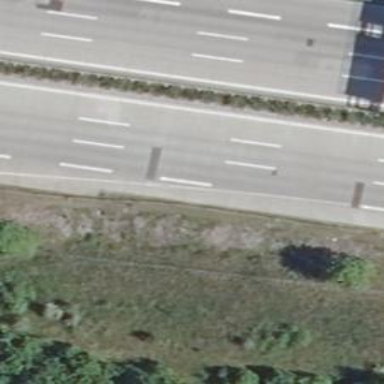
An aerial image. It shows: Concrete motorway.